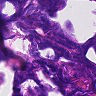
Metastatic tissue present: no